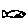
Label: fish